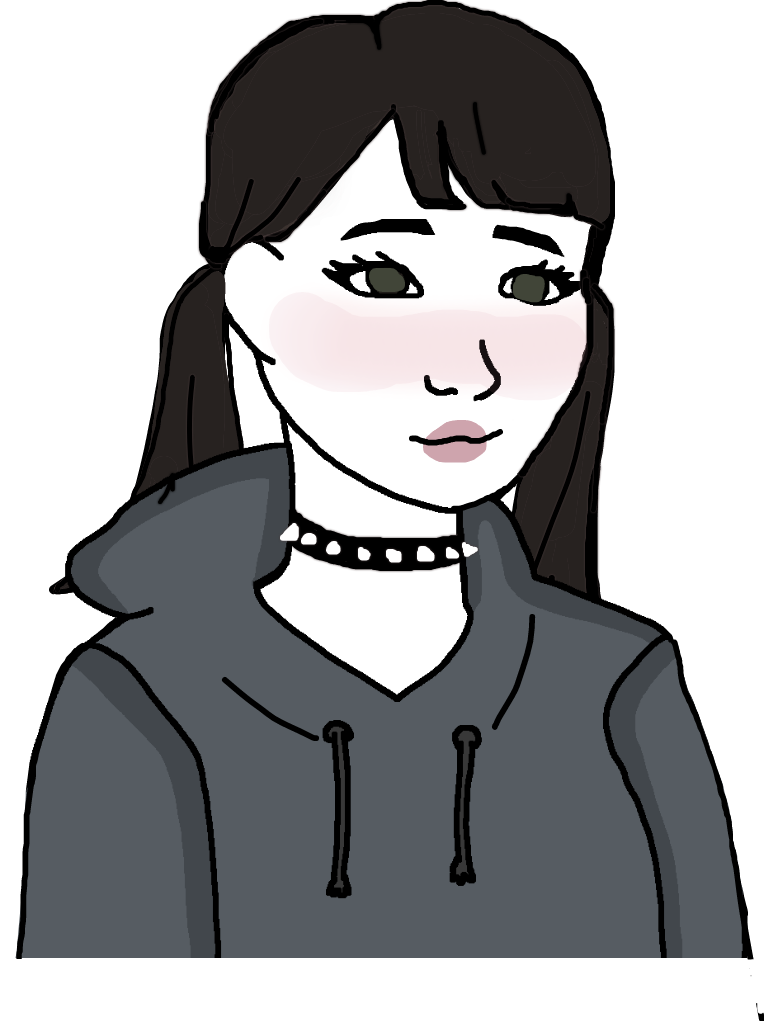
Label: 5_Doomer_Girl